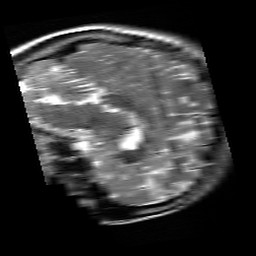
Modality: T2w
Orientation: sagittal
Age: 19
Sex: female
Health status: healthy
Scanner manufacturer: siemens
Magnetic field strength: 3 T
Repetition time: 4.01 s
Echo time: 0.116 s